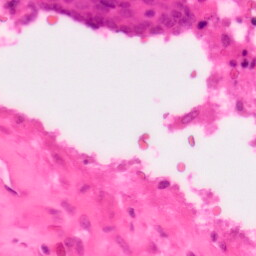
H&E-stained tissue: Colon